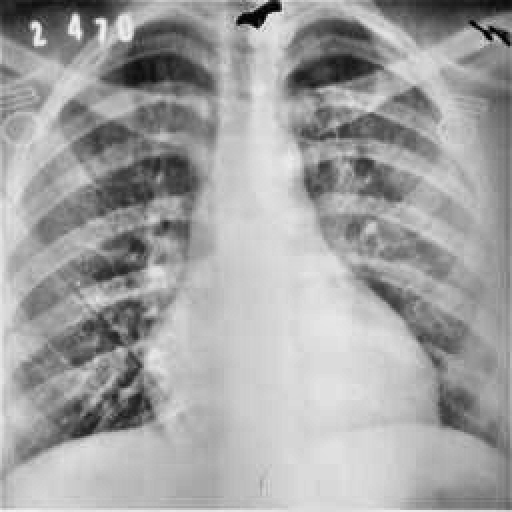
Finding: TUBERCULOSIS